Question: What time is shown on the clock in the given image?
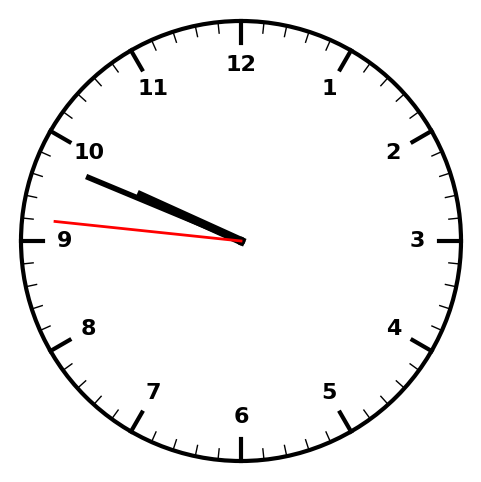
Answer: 09:48:46